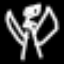
Label: angel